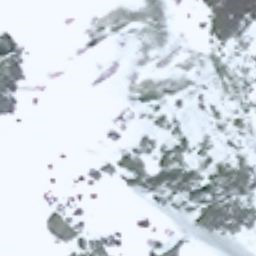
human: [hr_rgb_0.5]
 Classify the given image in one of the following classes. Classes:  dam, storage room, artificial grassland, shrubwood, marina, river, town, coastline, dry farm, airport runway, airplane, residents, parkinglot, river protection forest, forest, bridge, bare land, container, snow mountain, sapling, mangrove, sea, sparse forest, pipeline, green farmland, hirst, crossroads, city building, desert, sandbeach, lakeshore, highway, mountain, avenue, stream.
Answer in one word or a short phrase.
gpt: snow mountain